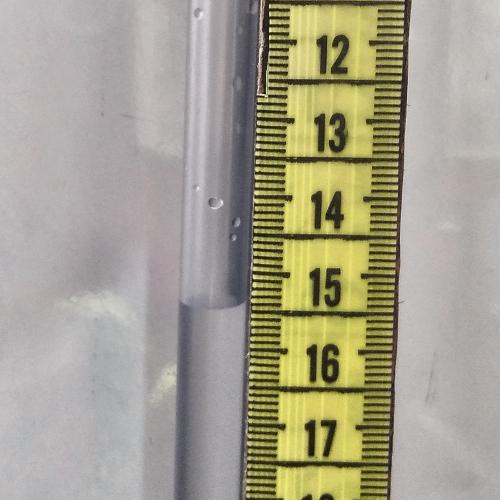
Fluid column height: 15.4 cm